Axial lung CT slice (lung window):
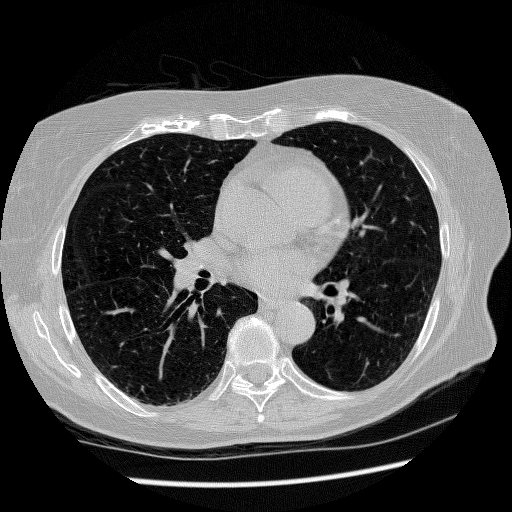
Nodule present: no